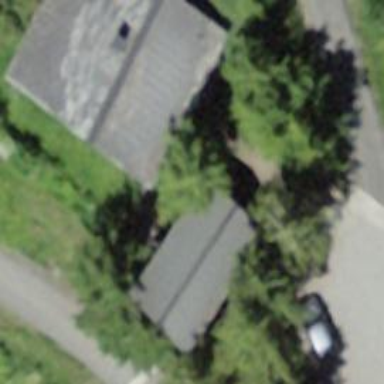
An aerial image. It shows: Garage building.